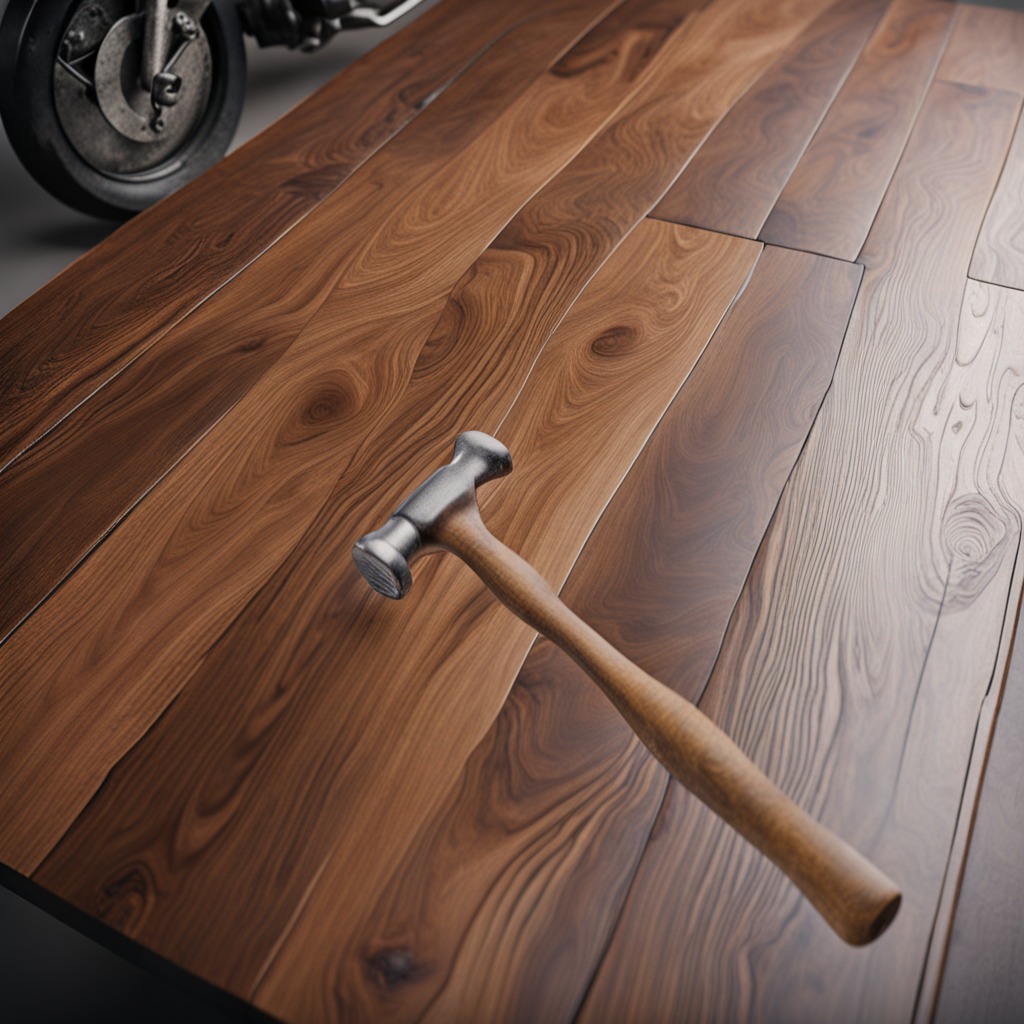
A hammer is lying on the oil-spilled wooden table in a vintage motorcycle garage.